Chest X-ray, PA view. Patient: 33 years old, sex M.
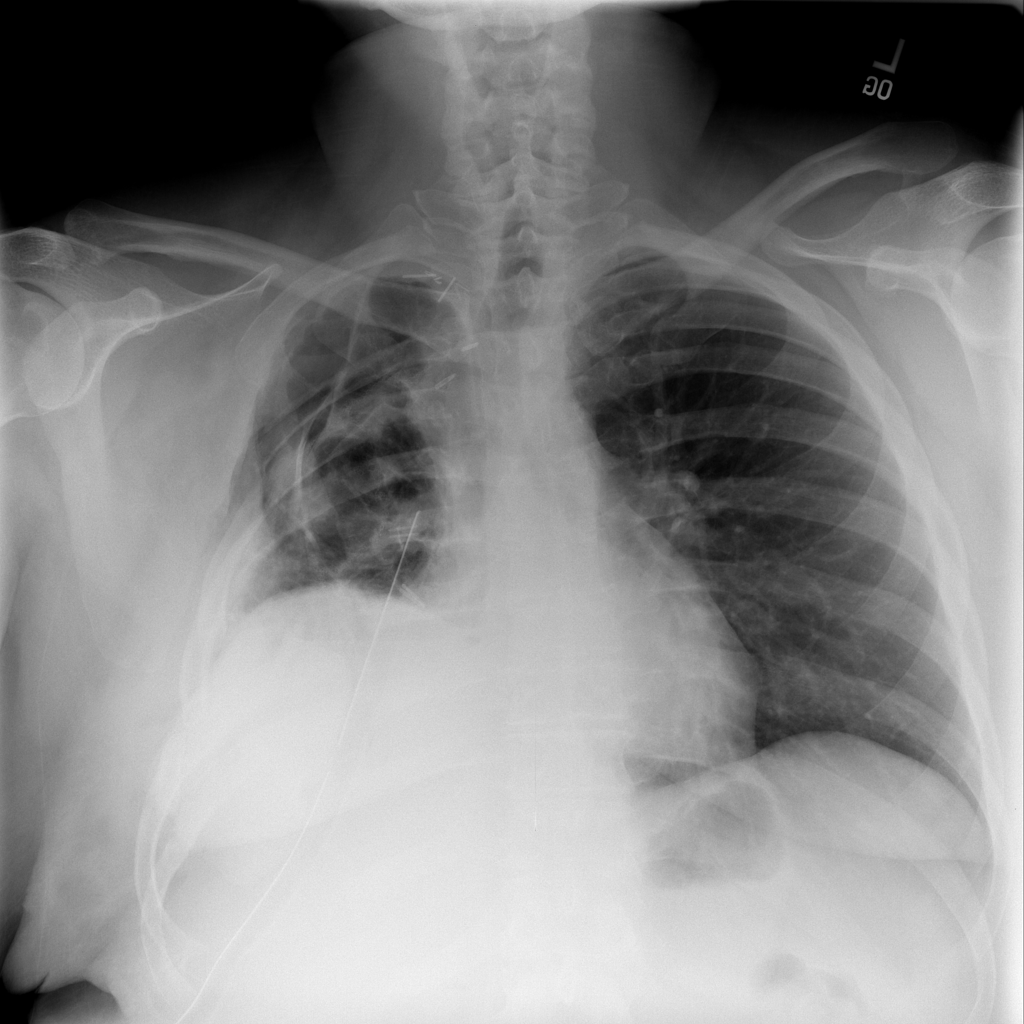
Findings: No Finding